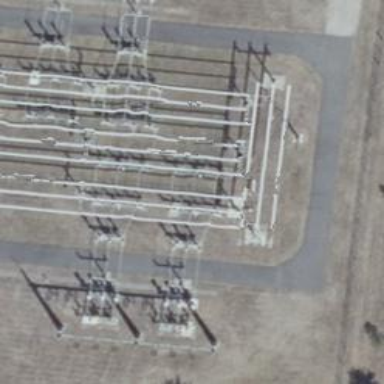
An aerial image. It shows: Three cables of power line.